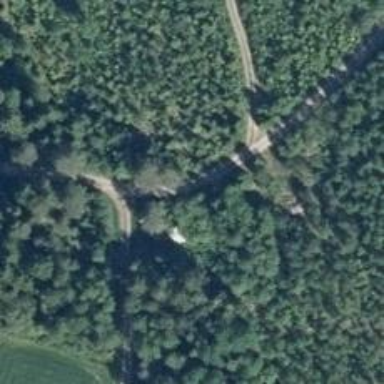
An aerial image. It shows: Simple road.